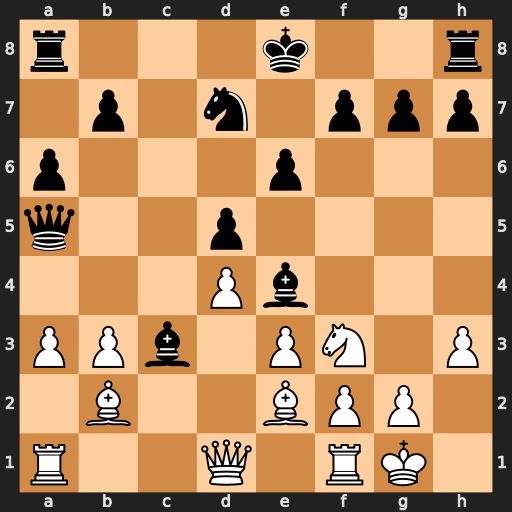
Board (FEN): r3k2r/1p1n1ppp/p3p3/q2p4/3Pb3/PPb1PN1P/1B2BPP1/R2Q1RK1
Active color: w
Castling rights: kq
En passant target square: -
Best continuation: b4 Bxb4 axb4